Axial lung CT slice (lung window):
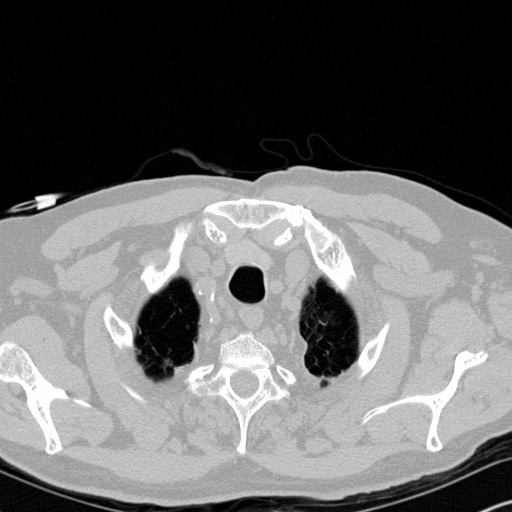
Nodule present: no